Question: Every 'btn1' call the same method.

PS: This is an 'UITableView'
I want to know how to get from which row the button was pressed. I tried to do a loop in every button an set the buttons tag differently from the last one:
'''
// Handle the buttons tag
int tagCount = 100;
// mainArray is the array of the tableView
for (int i = 0; i < [self.mainArray count]; i++) {
// I created a NSIndexPath to access the tableView cells
NSIndexPath *nowIndex = [NSIndexPath indexPathForRow:i inSection:0];
UITableViewCell *cell = (UITableViewCell *)[(UITableView *)self.view cellForRowAtIndexPath:nowIndex];
// I set the button tag as the 'int';
UIButton *shareButton = (UIButton *)[cell viewWithTag:100];
[shareButton setTag:tagCount];
tagCount++;
}
'''
But the tag's still equal to 100;
Any solution?
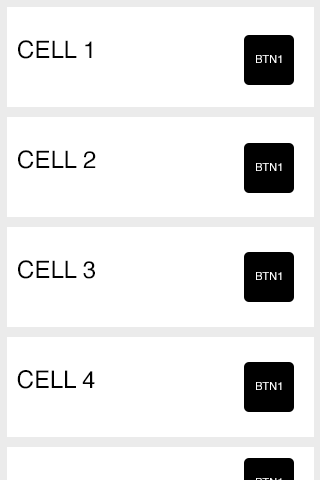
Answer: If the buttons are 'UIButton' instances then set the tag property (maybe to the row number). In the event method you can test the tag property to see which button was pressed.